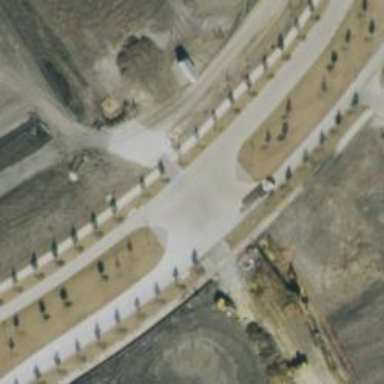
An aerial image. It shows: Secondary link road.